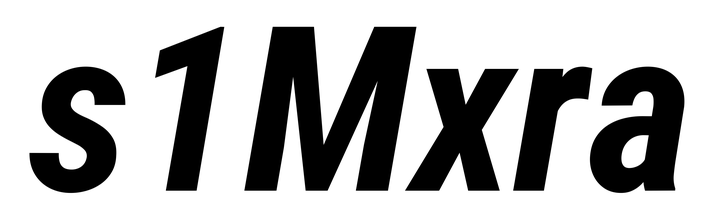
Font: Roboto-Italic_Condensed_Bold_Italic